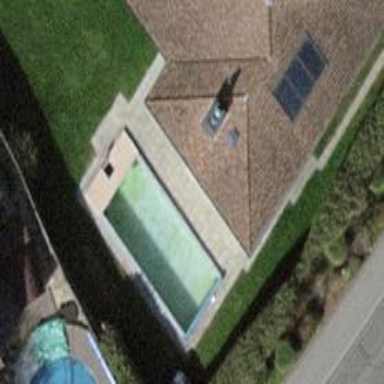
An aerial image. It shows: Swimming pool located in leisure land.